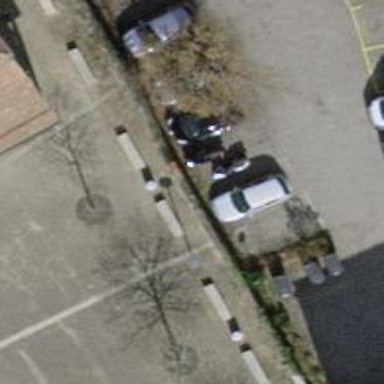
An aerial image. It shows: Concrete bench.